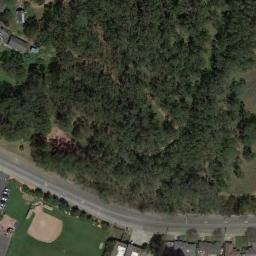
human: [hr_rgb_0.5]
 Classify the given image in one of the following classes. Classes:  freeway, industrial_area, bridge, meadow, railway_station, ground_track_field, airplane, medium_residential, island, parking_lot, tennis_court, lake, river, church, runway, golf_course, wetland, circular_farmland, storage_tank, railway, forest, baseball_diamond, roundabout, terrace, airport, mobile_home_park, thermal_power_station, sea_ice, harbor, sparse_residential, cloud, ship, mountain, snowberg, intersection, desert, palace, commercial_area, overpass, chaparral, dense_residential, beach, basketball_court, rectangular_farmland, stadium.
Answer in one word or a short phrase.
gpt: baseball_diamond